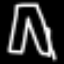
Label: pants